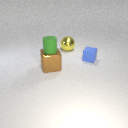
large brown metal cube below small green rubber cylinder